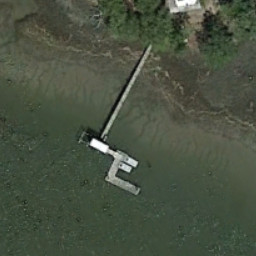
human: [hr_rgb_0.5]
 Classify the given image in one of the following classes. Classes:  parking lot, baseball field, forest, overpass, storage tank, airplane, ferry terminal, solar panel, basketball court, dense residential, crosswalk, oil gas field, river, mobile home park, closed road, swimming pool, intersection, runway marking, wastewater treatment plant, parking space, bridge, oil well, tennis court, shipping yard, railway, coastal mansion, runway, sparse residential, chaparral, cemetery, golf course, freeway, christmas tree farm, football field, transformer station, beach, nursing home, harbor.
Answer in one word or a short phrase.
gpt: ferry terminal